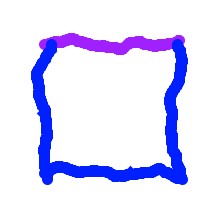
Shape: square